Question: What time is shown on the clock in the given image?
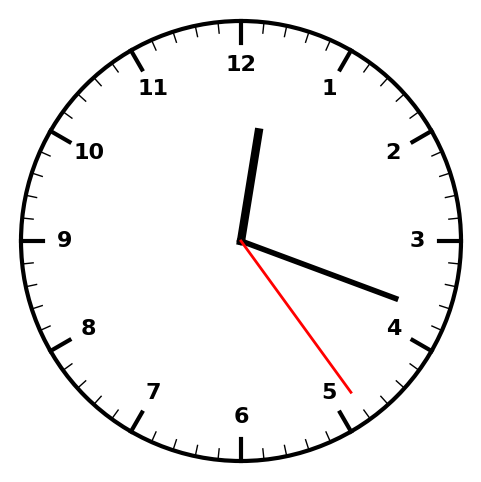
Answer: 12:18:24